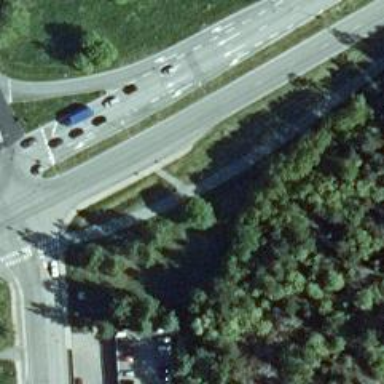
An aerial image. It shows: Asphalt cycleway.